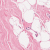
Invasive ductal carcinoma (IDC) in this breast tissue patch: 0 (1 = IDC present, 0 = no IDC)